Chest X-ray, PA view. Patient: 23 years old, sex M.
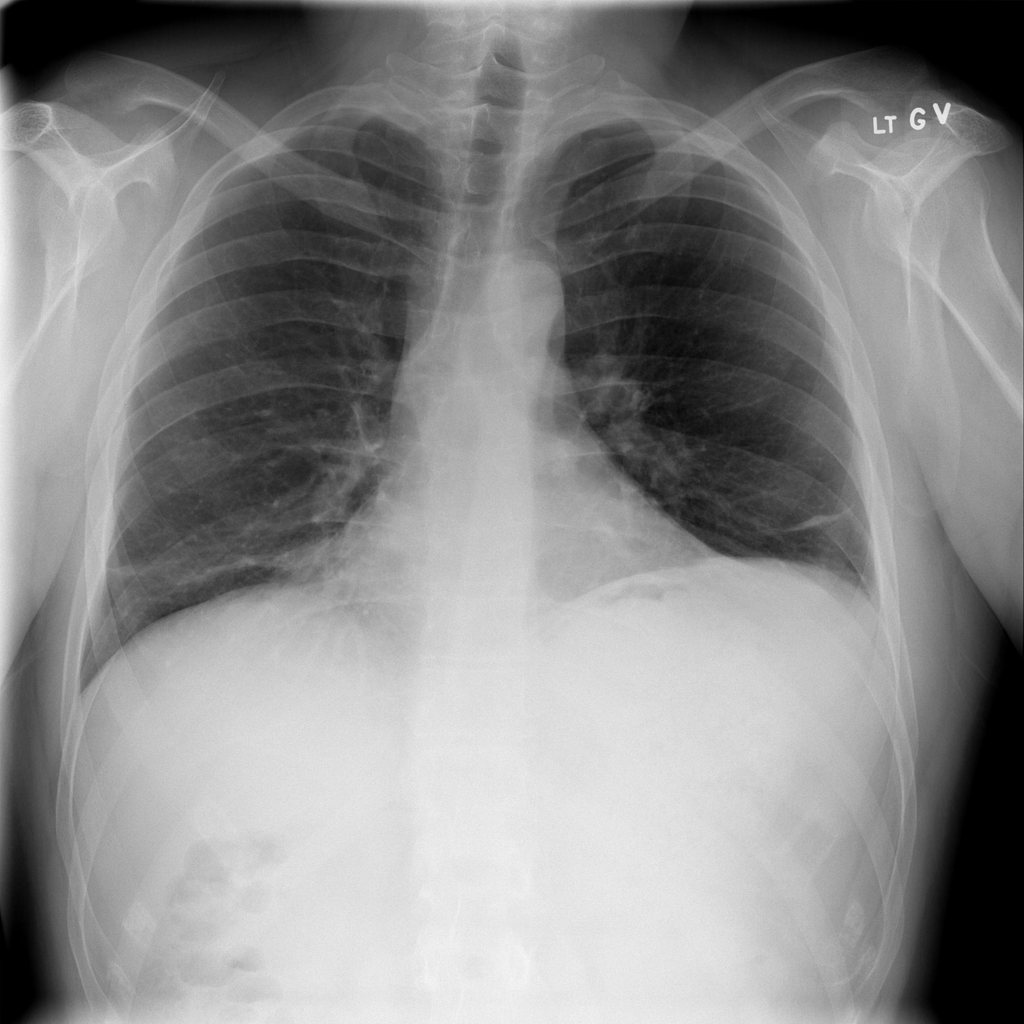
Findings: Atelectasis